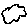
Label: cloud